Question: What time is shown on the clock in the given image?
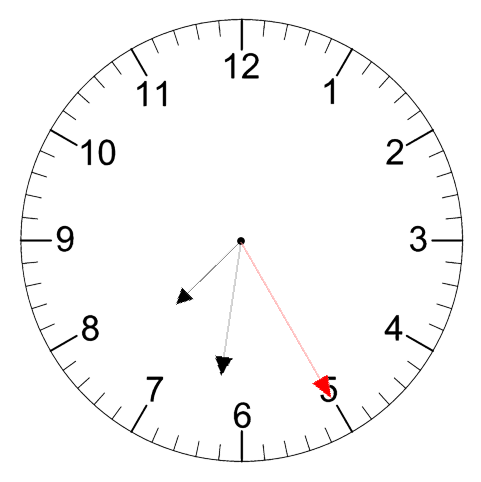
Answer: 07:31:25